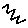
Label: zigzag